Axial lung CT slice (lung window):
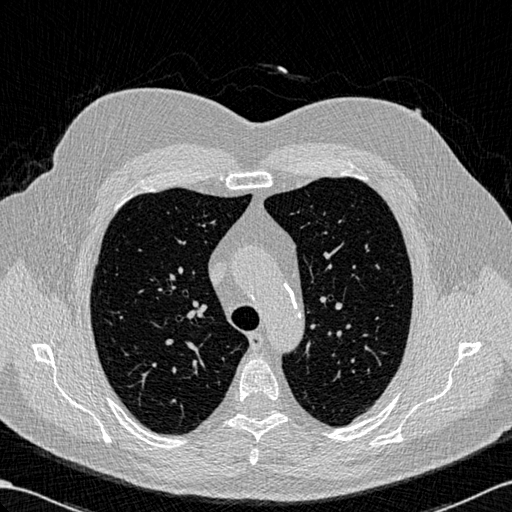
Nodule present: no